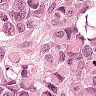
Metastatic tissue present: yes